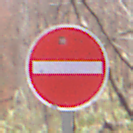
Verkehrszeichen: VerbotDerEinfahrt
Umgebung: Outdoor, Nature
Tageszeit: Midday
Wetter: Overcast
Licht: Natural
Jahreszeit: Autumn
Kontrast: LowContrast